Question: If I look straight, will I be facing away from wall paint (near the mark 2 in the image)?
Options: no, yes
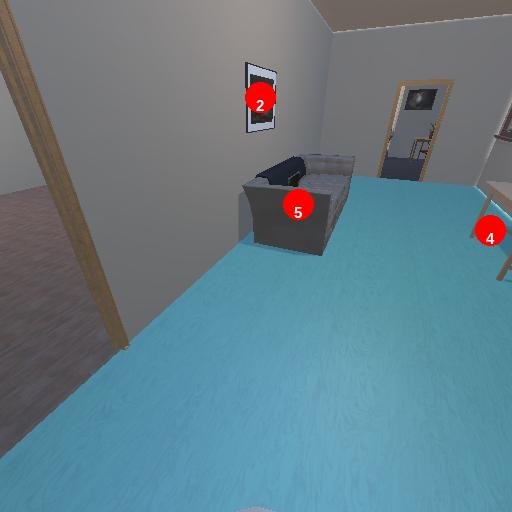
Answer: no